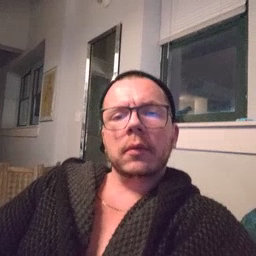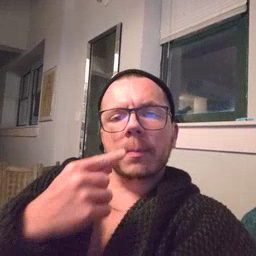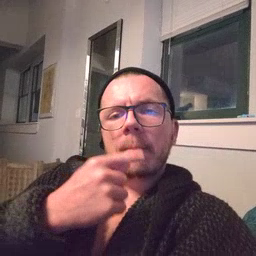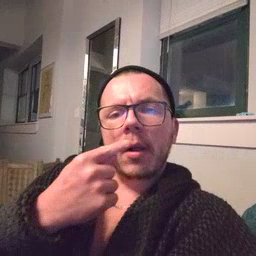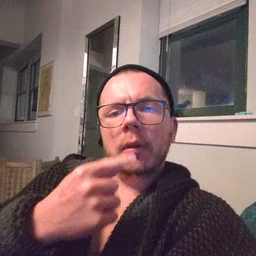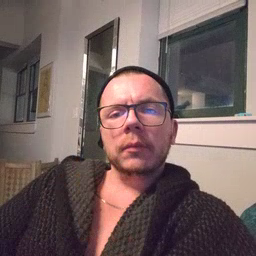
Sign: mouth